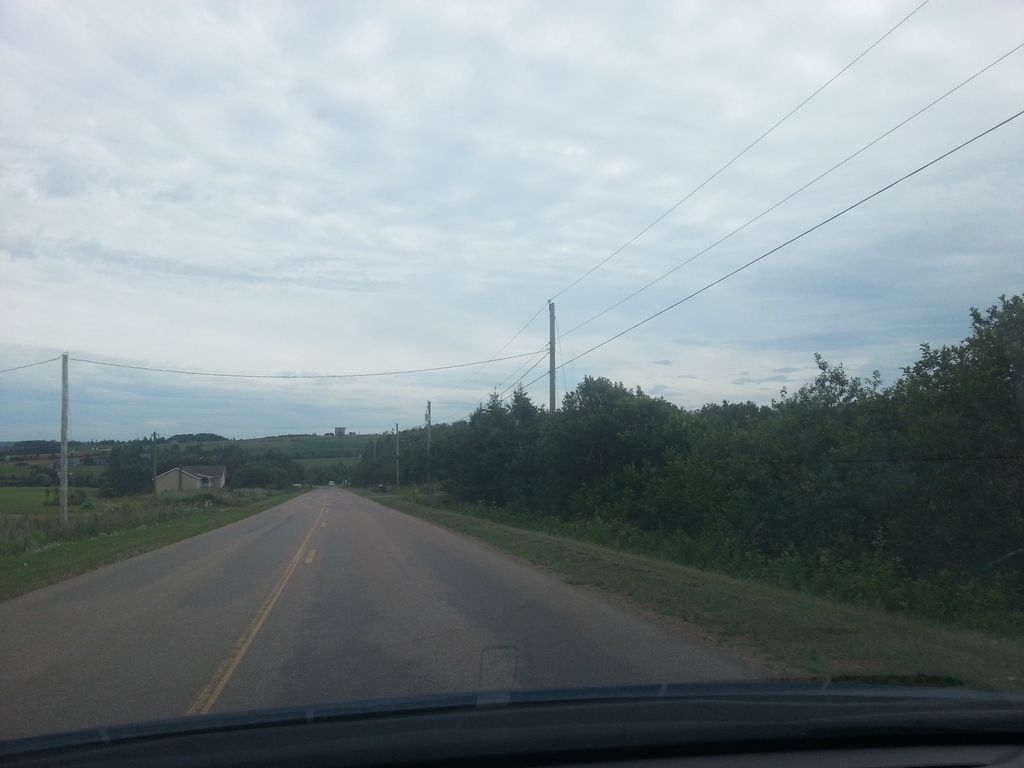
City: charlottetown